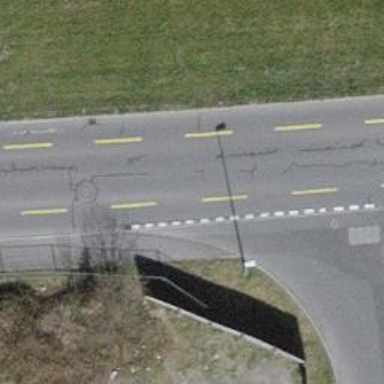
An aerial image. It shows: Kerb serving as barrier.